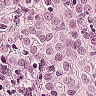
Metastatic tissue present: yes